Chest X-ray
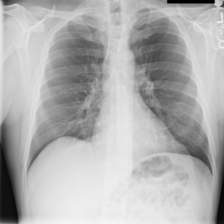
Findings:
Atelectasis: negative
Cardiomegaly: negative
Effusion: negative
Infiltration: negative
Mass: negative
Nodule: negative
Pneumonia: negative
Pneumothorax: negative
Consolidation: negative
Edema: negative
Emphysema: negative
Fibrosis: negative
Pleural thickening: negative
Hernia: negative